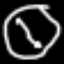
Label: clock